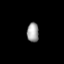
Tissue: lung
Cell type: Others
Senescence score: 0.5889
Nuclear area (px): 230
Mean DAPI intensity: 155.504